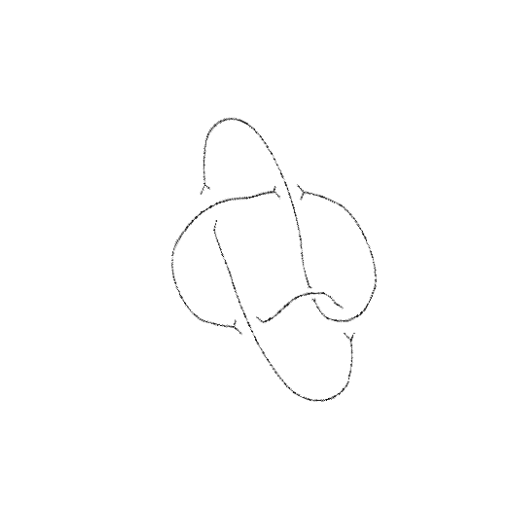
Crossing number: 5